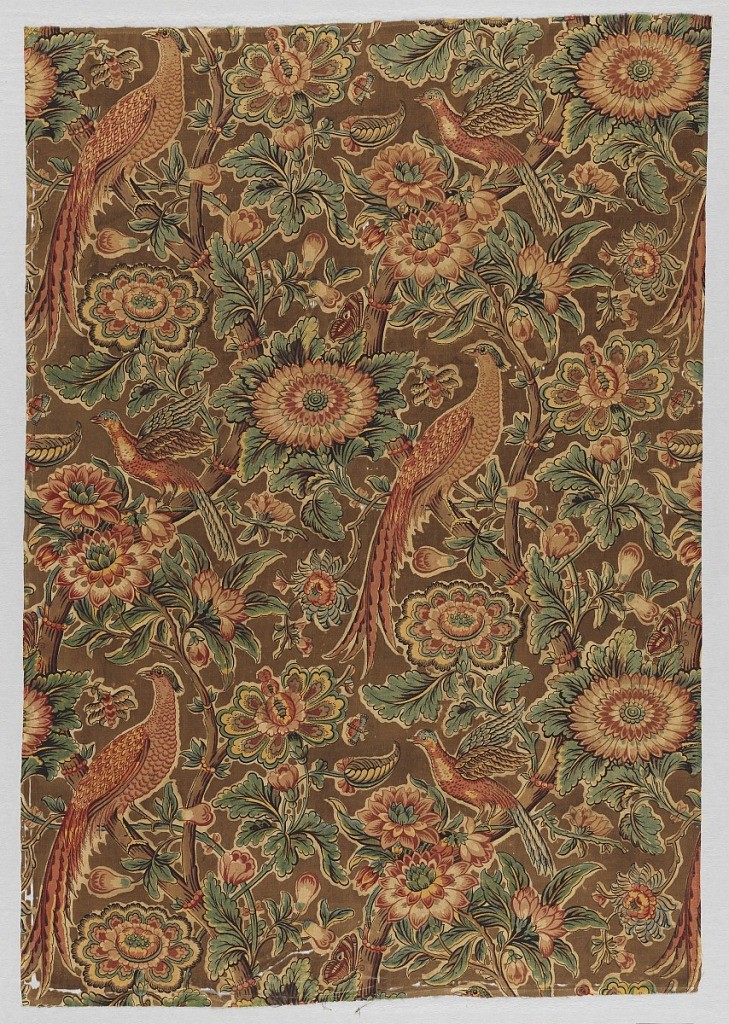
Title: Textile
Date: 1805–10
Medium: cotton Technique: block printed on plain weave
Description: Half-drop repeat of pheasant-like birds (one large, one small) perched in a curving, flowering tree on a brown background.